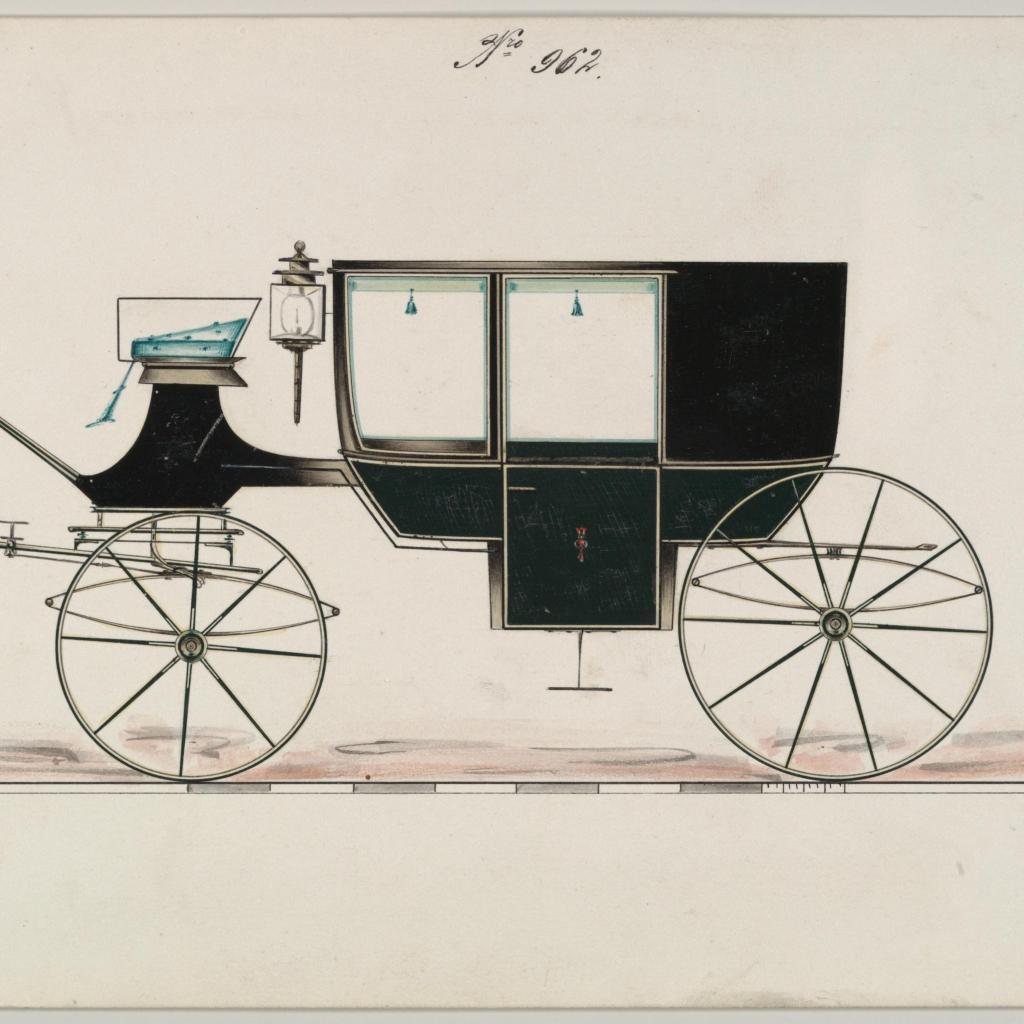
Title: Coach #962
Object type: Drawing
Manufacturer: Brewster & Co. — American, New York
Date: ca.1870
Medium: Watercolor and ink and gum arabic
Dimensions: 6 x 9 1/4 in. (15.2 x 23.5 cm)
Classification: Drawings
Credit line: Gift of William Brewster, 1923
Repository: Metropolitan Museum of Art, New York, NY